Question: I'm having problems with a , I guess, simple thing.
I have a (It is NOT a SplitViewController) ViewController with a TableView object in it.
I want that when the users click a row in a table, my label on the right side change appropriately.

My label (with the text "Nome do Vinho" on the right) that i want to change
'''
@property (weak, nonatomic) IBOutlet UILabel *rotuloDetalhesLabel;
'''
I populate the TableView with this code.
I create the objects on viewDidLoad method and put in a NSArray called "vinhos".
'''
// Create object
Vinho *vinho1 = [Vinho new];
vinho1.rotulo = @"Adega de Borda Premium";
Vinho *vinho2 = [Vinho new];
vinho2.rotulo = @"Adega de Borda Premium 2";
// Populate the NSArray with the objects that I create before
vinhos = [NSArray arrayWithObjects: vinho1, vinho2, nil];
'''
Populating the TableView
'''
- (UITableViewCell *)tableView:(UITableView *)tableView cellForRowAtIndexPath:(NSIndexPath *)indexPath
{
// Configura a Cell
static NSString *CellIdentifier = @"TableCell";
TableCell *cell = (TableCell *)[self.tableView dequeueReusableCellWithIdentifier:CellIdentifier];
if (cell == nil) {
cell = [[TableCell alloc] initWithStyle:UITableViewCellStyleDefault reuseIdentifier:CellIdentifier];
}
Vinho *vinho = [vinhos objectAtIndex:indexPath.row];
// rotuloLabel is the Label of the row
cell.rotuloLabel.text = vinho.rotulo;
return cell;
}
'''
I guess that it is made on didSelectRowAtIndexPath method but I dont know how.
If I forget to post something important just tell me.
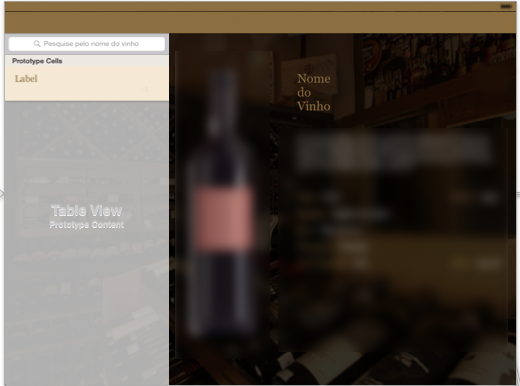
Answer: Do you wan't to change the label on the right to the cell text?
'''
-(void)tableView:(UITableView *)tableView didSelectRowAtIndexPath:(NSIndexPath *)indexPath {
Vinho *vinho = [vinhos objectAtIndex:indexPath.row];
NSString *cellRotuloText = vinho.rotulo;
rotuloDetalhesLabel.text = cellRotuloText;
}
'''
If you wan't the fade animation as you said in the comment, maybe this could get you started: <URL>